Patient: sex M, age 60
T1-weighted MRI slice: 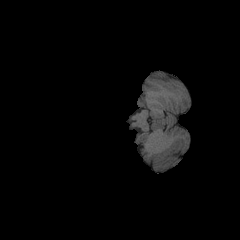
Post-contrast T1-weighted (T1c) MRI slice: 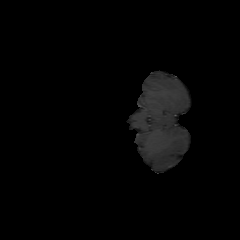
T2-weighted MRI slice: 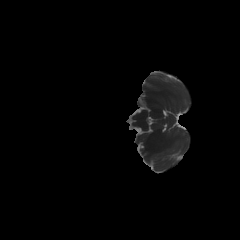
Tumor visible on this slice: no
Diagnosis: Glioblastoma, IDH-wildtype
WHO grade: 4